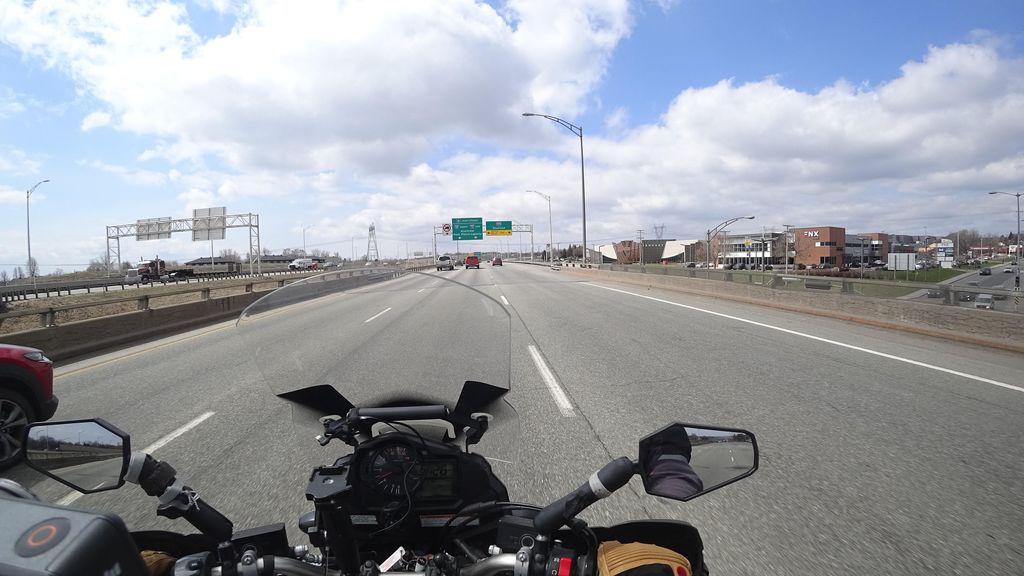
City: quebec_city